Field crop: maize
Growth stage: 2
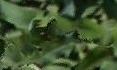
Species: maize